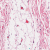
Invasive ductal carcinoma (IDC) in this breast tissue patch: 0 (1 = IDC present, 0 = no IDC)